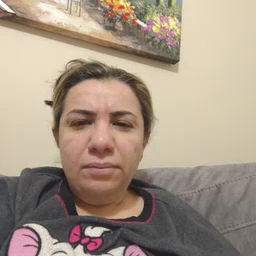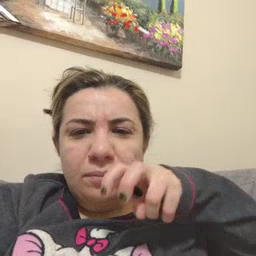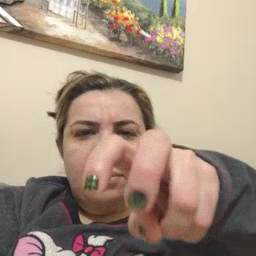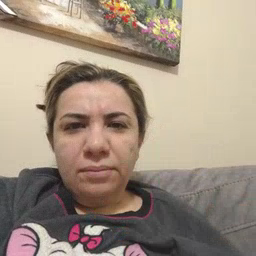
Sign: ride